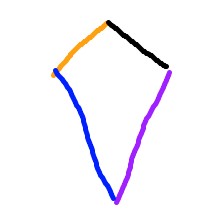
Shape: kite